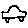
Label: car